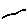
Label: line